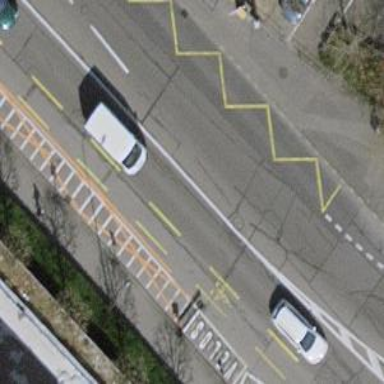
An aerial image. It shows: Secondary road with asphalt surface and dedicated cycle lane.